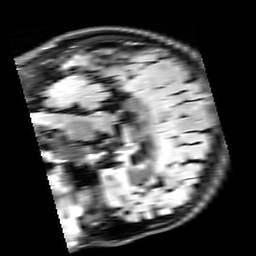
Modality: FLAIR
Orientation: sagittal
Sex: male
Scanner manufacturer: siemens
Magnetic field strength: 3 T
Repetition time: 10 s
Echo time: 0.09 s